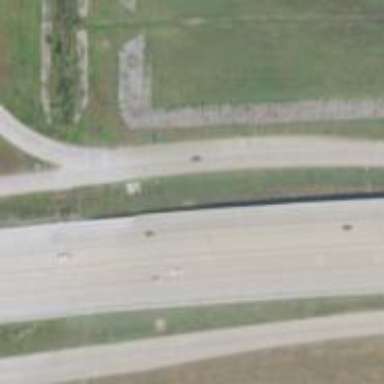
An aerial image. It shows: Secondary road with frontage road alongside.